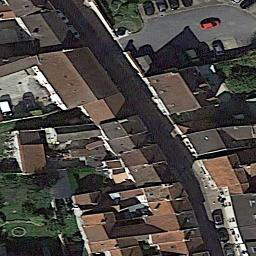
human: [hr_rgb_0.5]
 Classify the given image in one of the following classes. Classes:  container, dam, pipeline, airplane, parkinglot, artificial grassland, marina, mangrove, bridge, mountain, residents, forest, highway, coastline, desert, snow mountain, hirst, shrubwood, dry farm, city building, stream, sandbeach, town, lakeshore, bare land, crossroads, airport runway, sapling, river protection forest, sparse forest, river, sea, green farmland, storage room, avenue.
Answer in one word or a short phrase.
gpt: residents